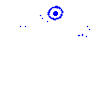
Particle: pion